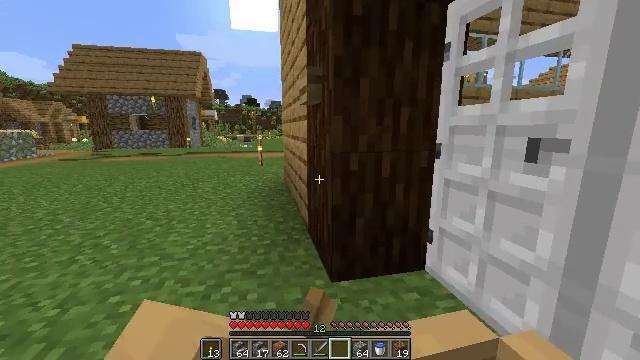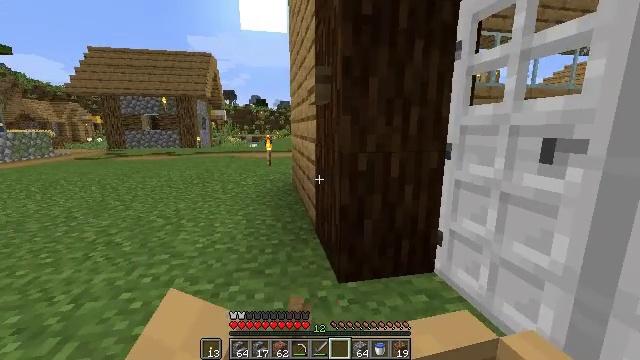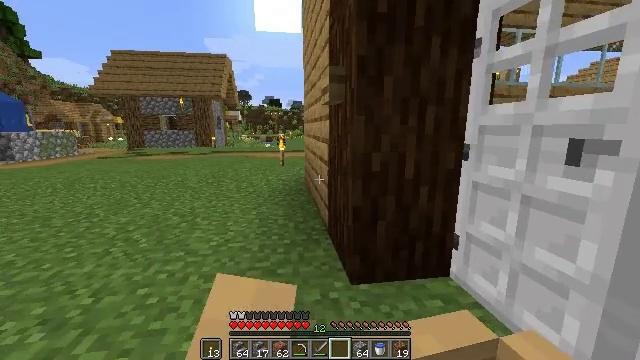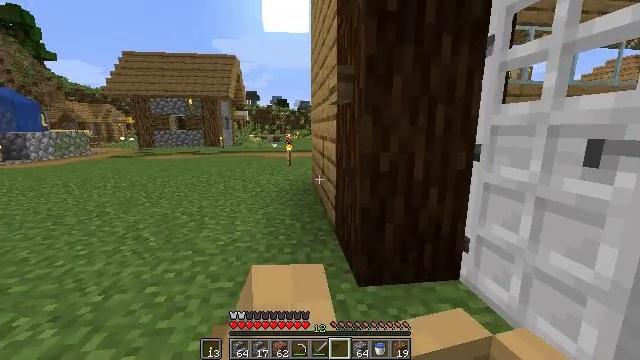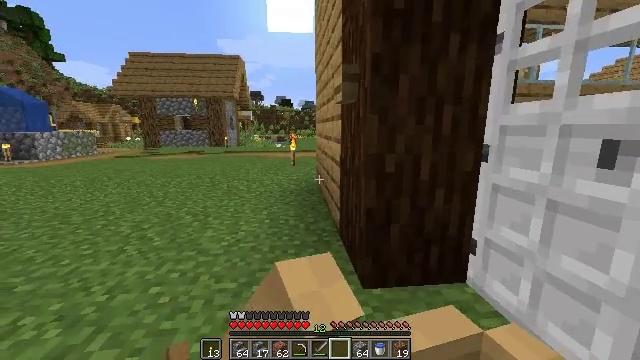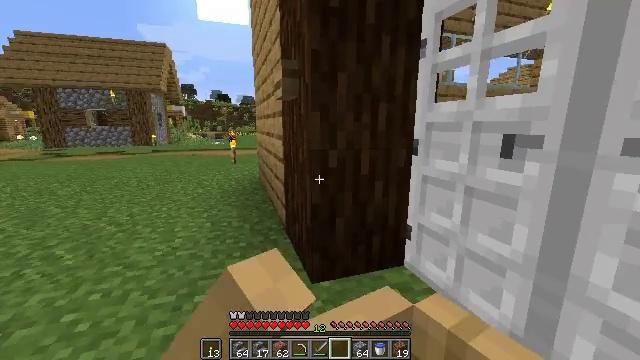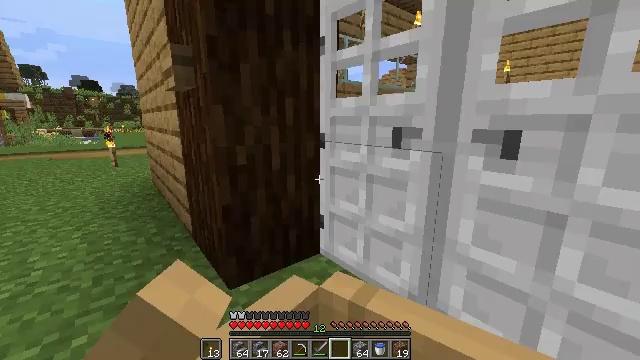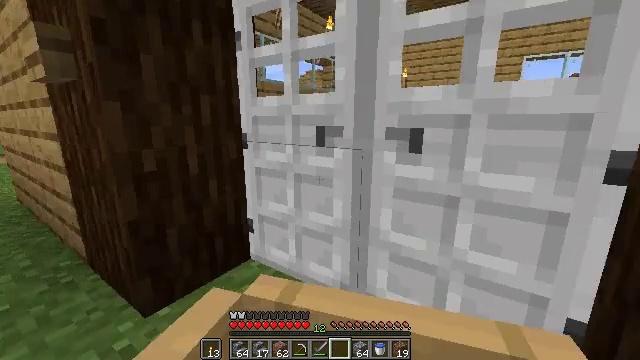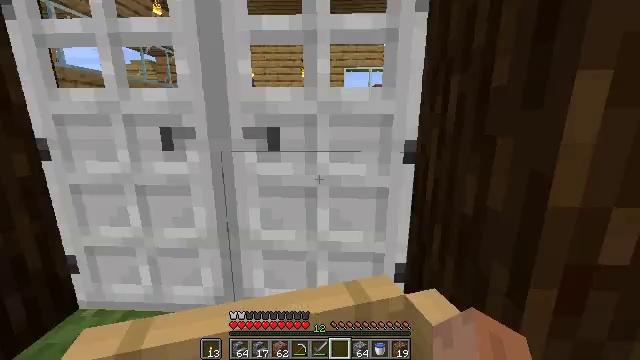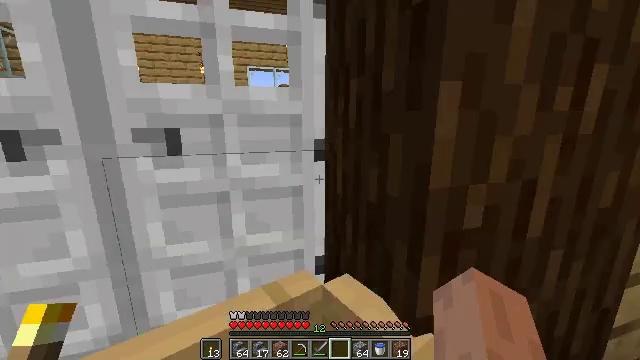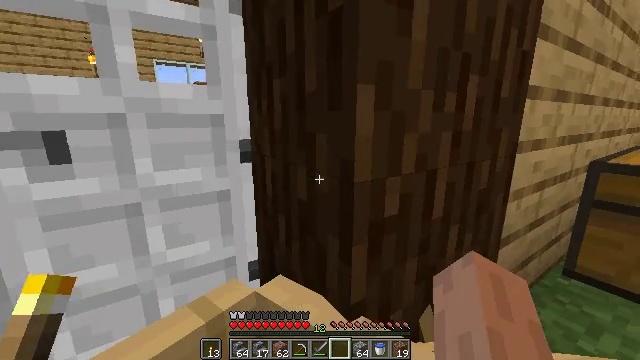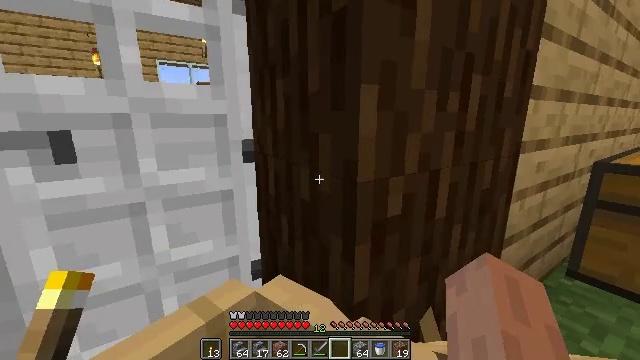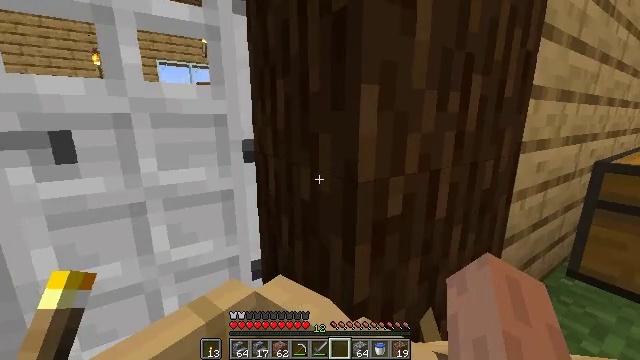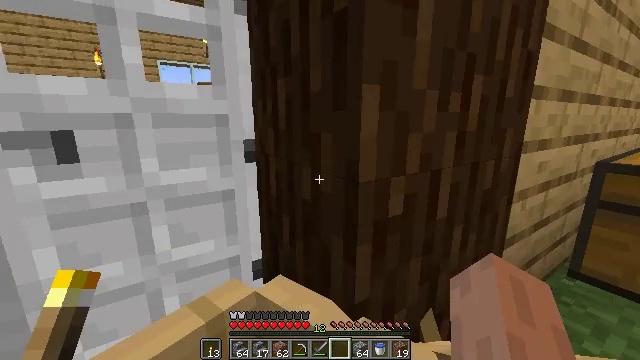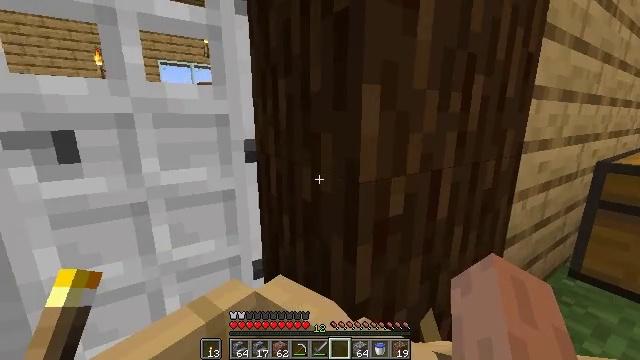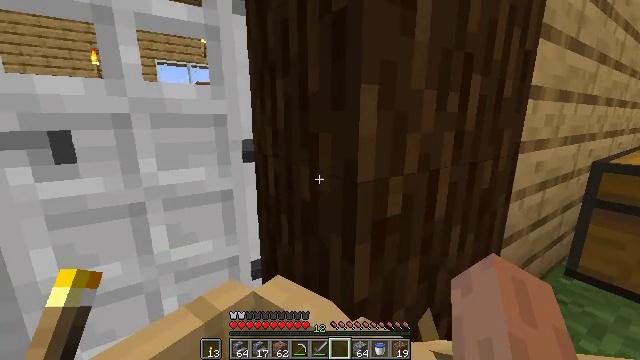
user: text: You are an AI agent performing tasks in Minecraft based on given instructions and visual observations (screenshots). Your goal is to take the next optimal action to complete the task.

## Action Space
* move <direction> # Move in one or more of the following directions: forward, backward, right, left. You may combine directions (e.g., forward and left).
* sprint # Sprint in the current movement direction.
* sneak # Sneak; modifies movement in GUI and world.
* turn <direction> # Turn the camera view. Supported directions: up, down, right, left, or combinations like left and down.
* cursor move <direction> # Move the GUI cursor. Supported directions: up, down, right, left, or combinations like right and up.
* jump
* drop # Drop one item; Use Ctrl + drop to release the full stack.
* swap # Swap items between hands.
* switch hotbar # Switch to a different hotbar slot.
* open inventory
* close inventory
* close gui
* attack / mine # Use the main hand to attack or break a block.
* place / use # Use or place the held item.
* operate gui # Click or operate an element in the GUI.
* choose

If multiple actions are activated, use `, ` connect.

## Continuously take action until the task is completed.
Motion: motion action
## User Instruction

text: Mine the iron door to remove it.
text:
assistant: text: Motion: move forward and move left, attack / mine
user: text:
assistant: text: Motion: move forward and move left, attack / mine
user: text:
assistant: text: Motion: move forward and move left, turn right, attack / mine
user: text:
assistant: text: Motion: move forward and move left, turn right, attack / mine
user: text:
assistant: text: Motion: move forward and move left, turn right, attack / mine
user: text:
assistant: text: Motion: turn right and down, attack / mine
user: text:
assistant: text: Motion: turn right, attack / mine
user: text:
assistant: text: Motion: turn right, attack / mine
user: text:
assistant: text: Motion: turn right, attack / mine
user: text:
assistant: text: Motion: turn right, attack / mine
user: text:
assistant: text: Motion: attack / mine
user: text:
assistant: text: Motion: attack / mine
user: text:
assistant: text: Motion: attack / mine
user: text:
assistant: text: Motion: attack / mine
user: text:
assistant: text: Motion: attack / mine
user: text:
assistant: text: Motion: attack / mine
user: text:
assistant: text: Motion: attack / mine
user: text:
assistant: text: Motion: turn left, attack / mine
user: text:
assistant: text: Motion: attack / mine
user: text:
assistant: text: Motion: attack / mine
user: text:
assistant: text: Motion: attack / mine
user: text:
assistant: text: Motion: attack / mine
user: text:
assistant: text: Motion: turn right and up, attack / mine
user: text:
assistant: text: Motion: turn right and up, attack / mine
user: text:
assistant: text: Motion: turn right and up, attack / mine
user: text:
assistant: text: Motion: turn right and up, attack / mine
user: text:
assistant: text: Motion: turn right and up, attack / mine
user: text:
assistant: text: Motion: turn up, attack / mine
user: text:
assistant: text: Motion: attack / mine
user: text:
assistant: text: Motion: turn up, attack / mine